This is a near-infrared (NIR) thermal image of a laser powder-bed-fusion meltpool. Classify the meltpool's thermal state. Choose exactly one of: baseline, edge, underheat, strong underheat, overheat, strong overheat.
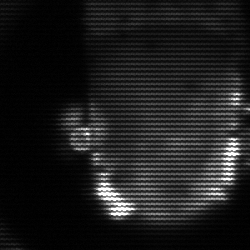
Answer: baseline